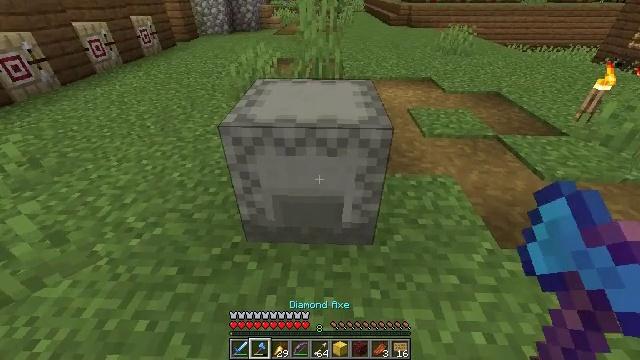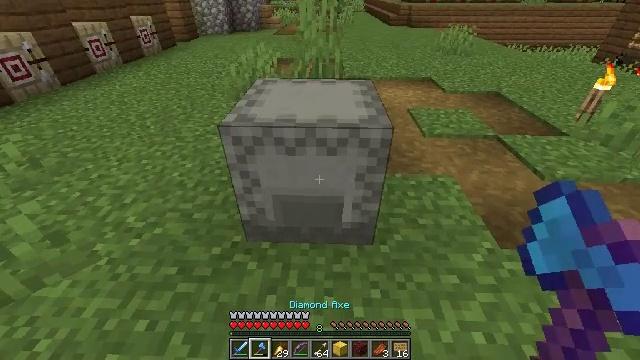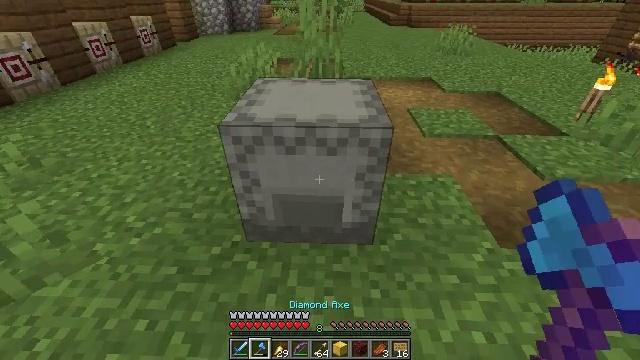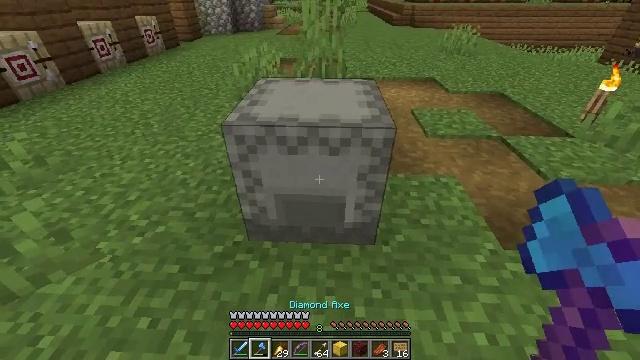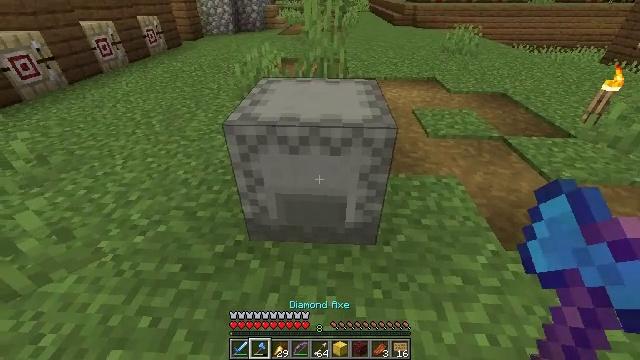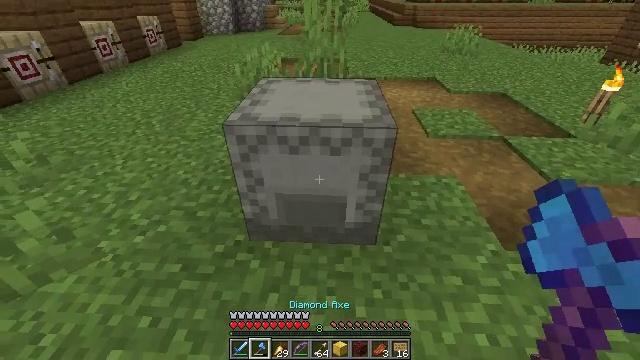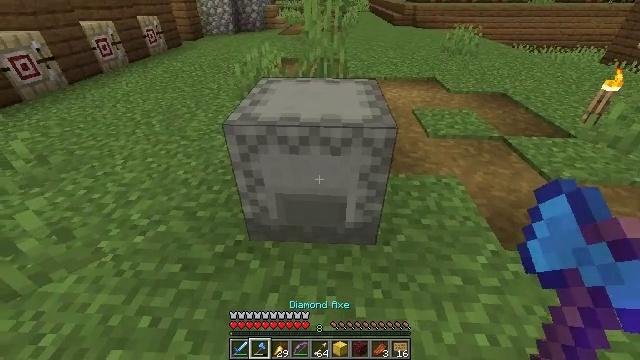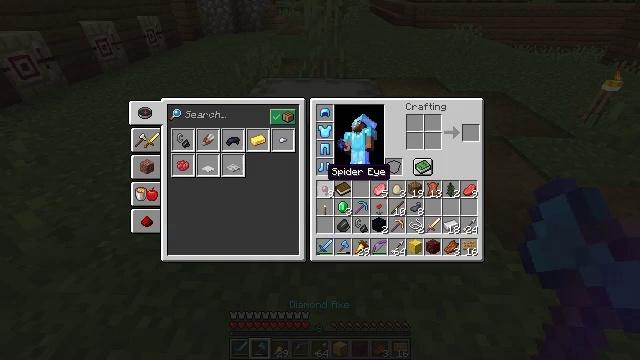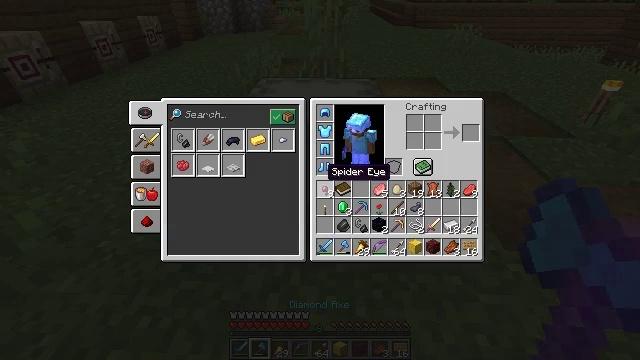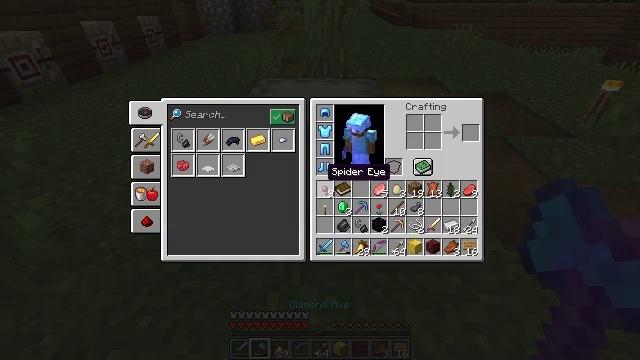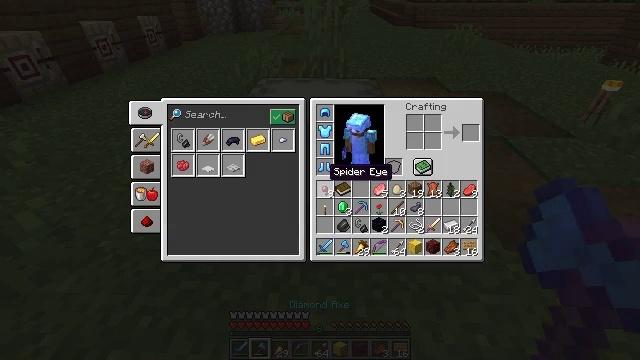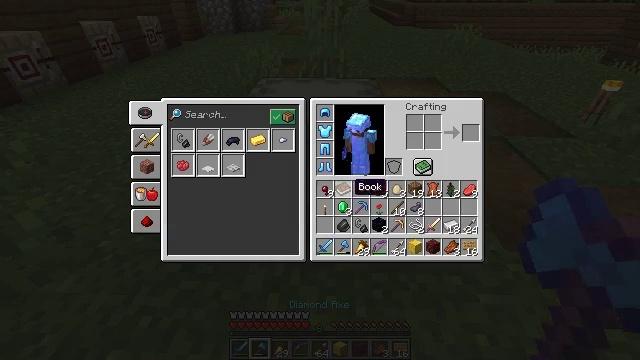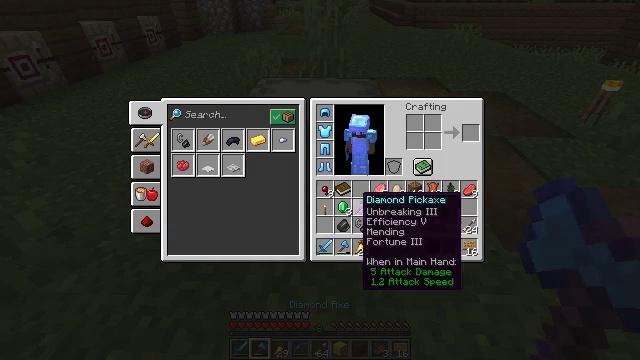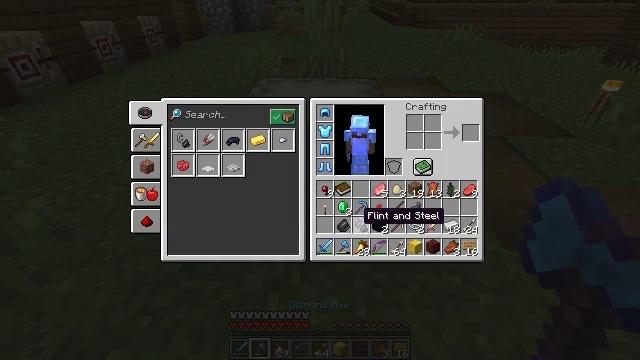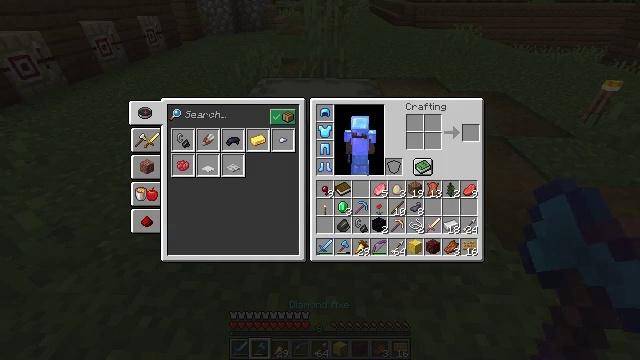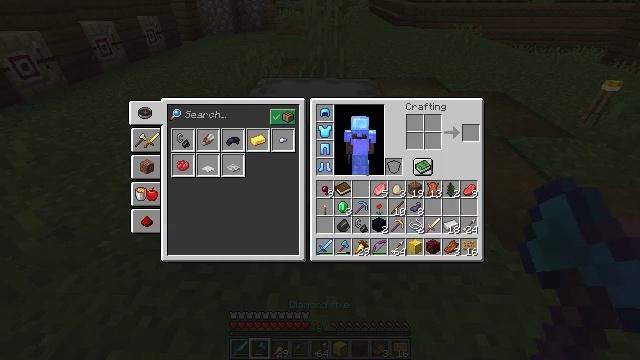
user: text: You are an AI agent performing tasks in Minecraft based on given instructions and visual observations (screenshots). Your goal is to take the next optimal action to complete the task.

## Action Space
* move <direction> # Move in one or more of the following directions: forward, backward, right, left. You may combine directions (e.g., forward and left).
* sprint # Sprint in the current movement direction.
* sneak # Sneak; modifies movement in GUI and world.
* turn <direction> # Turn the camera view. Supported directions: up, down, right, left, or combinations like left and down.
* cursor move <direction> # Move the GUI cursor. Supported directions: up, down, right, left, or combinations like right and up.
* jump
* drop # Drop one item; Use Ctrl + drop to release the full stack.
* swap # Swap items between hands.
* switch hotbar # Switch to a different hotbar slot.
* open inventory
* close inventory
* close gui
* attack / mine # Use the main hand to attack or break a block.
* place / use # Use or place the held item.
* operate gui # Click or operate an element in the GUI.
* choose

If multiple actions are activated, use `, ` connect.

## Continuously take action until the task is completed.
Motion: motion action
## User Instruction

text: Retrieve the light gray shulker box from the ground.
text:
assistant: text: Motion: no_op
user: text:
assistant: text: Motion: no_op
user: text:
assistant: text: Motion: no_op
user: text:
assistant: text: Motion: no_op
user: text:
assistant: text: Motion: no_op
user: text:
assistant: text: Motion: no_op
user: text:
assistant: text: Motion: close inventory
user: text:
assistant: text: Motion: close inventory
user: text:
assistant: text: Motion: close inventory
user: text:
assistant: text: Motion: open gui
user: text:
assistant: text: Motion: cursor move right and down
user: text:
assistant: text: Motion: cursor move right and down
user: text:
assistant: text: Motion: cursor move down
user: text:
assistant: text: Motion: sneak, cursor move down
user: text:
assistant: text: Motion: sneak
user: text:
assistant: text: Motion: sneak
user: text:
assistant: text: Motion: sneak
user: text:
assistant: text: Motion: sneak
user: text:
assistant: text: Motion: sneak
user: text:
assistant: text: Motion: sneak
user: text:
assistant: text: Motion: sneak, operate gui
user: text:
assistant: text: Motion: sneak, operate gui
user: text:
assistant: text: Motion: sneak, operate gui
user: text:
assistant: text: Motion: sneak, cursor move up
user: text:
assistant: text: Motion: sneak, cursor move up
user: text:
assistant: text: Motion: sneak
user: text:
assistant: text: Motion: sneak, cursor move up
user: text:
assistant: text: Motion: sneak
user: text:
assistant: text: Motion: sneak
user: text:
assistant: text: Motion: sneak, operate gui